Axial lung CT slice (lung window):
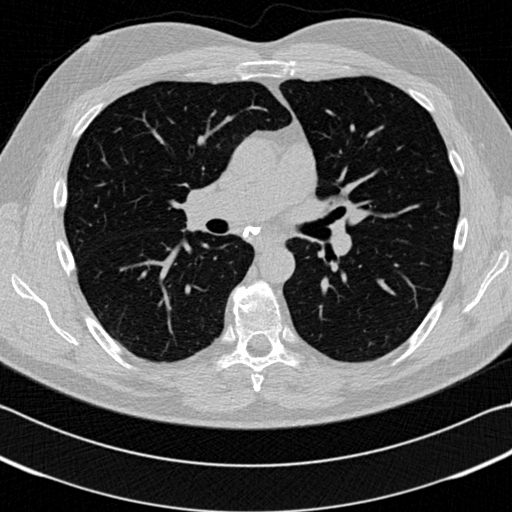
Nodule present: no